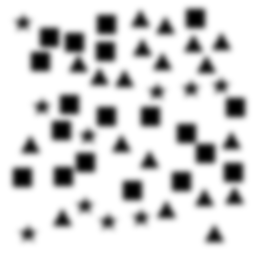
Squares: 19
Triangles: 19
Stars: 10
Total shapes: 48